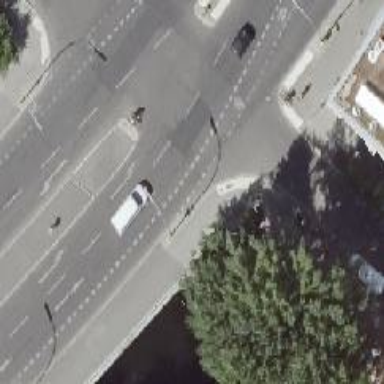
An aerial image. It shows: Sidewalk along the footway.